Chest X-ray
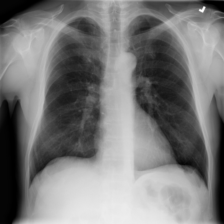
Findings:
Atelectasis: negative
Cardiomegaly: negative
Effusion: negative
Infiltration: negative
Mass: negative
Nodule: negative
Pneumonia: negative
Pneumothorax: negative
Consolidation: negative
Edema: negative
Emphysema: negative
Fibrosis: negative
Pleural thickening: positive
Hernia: negative